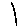
Label: line